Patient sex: M
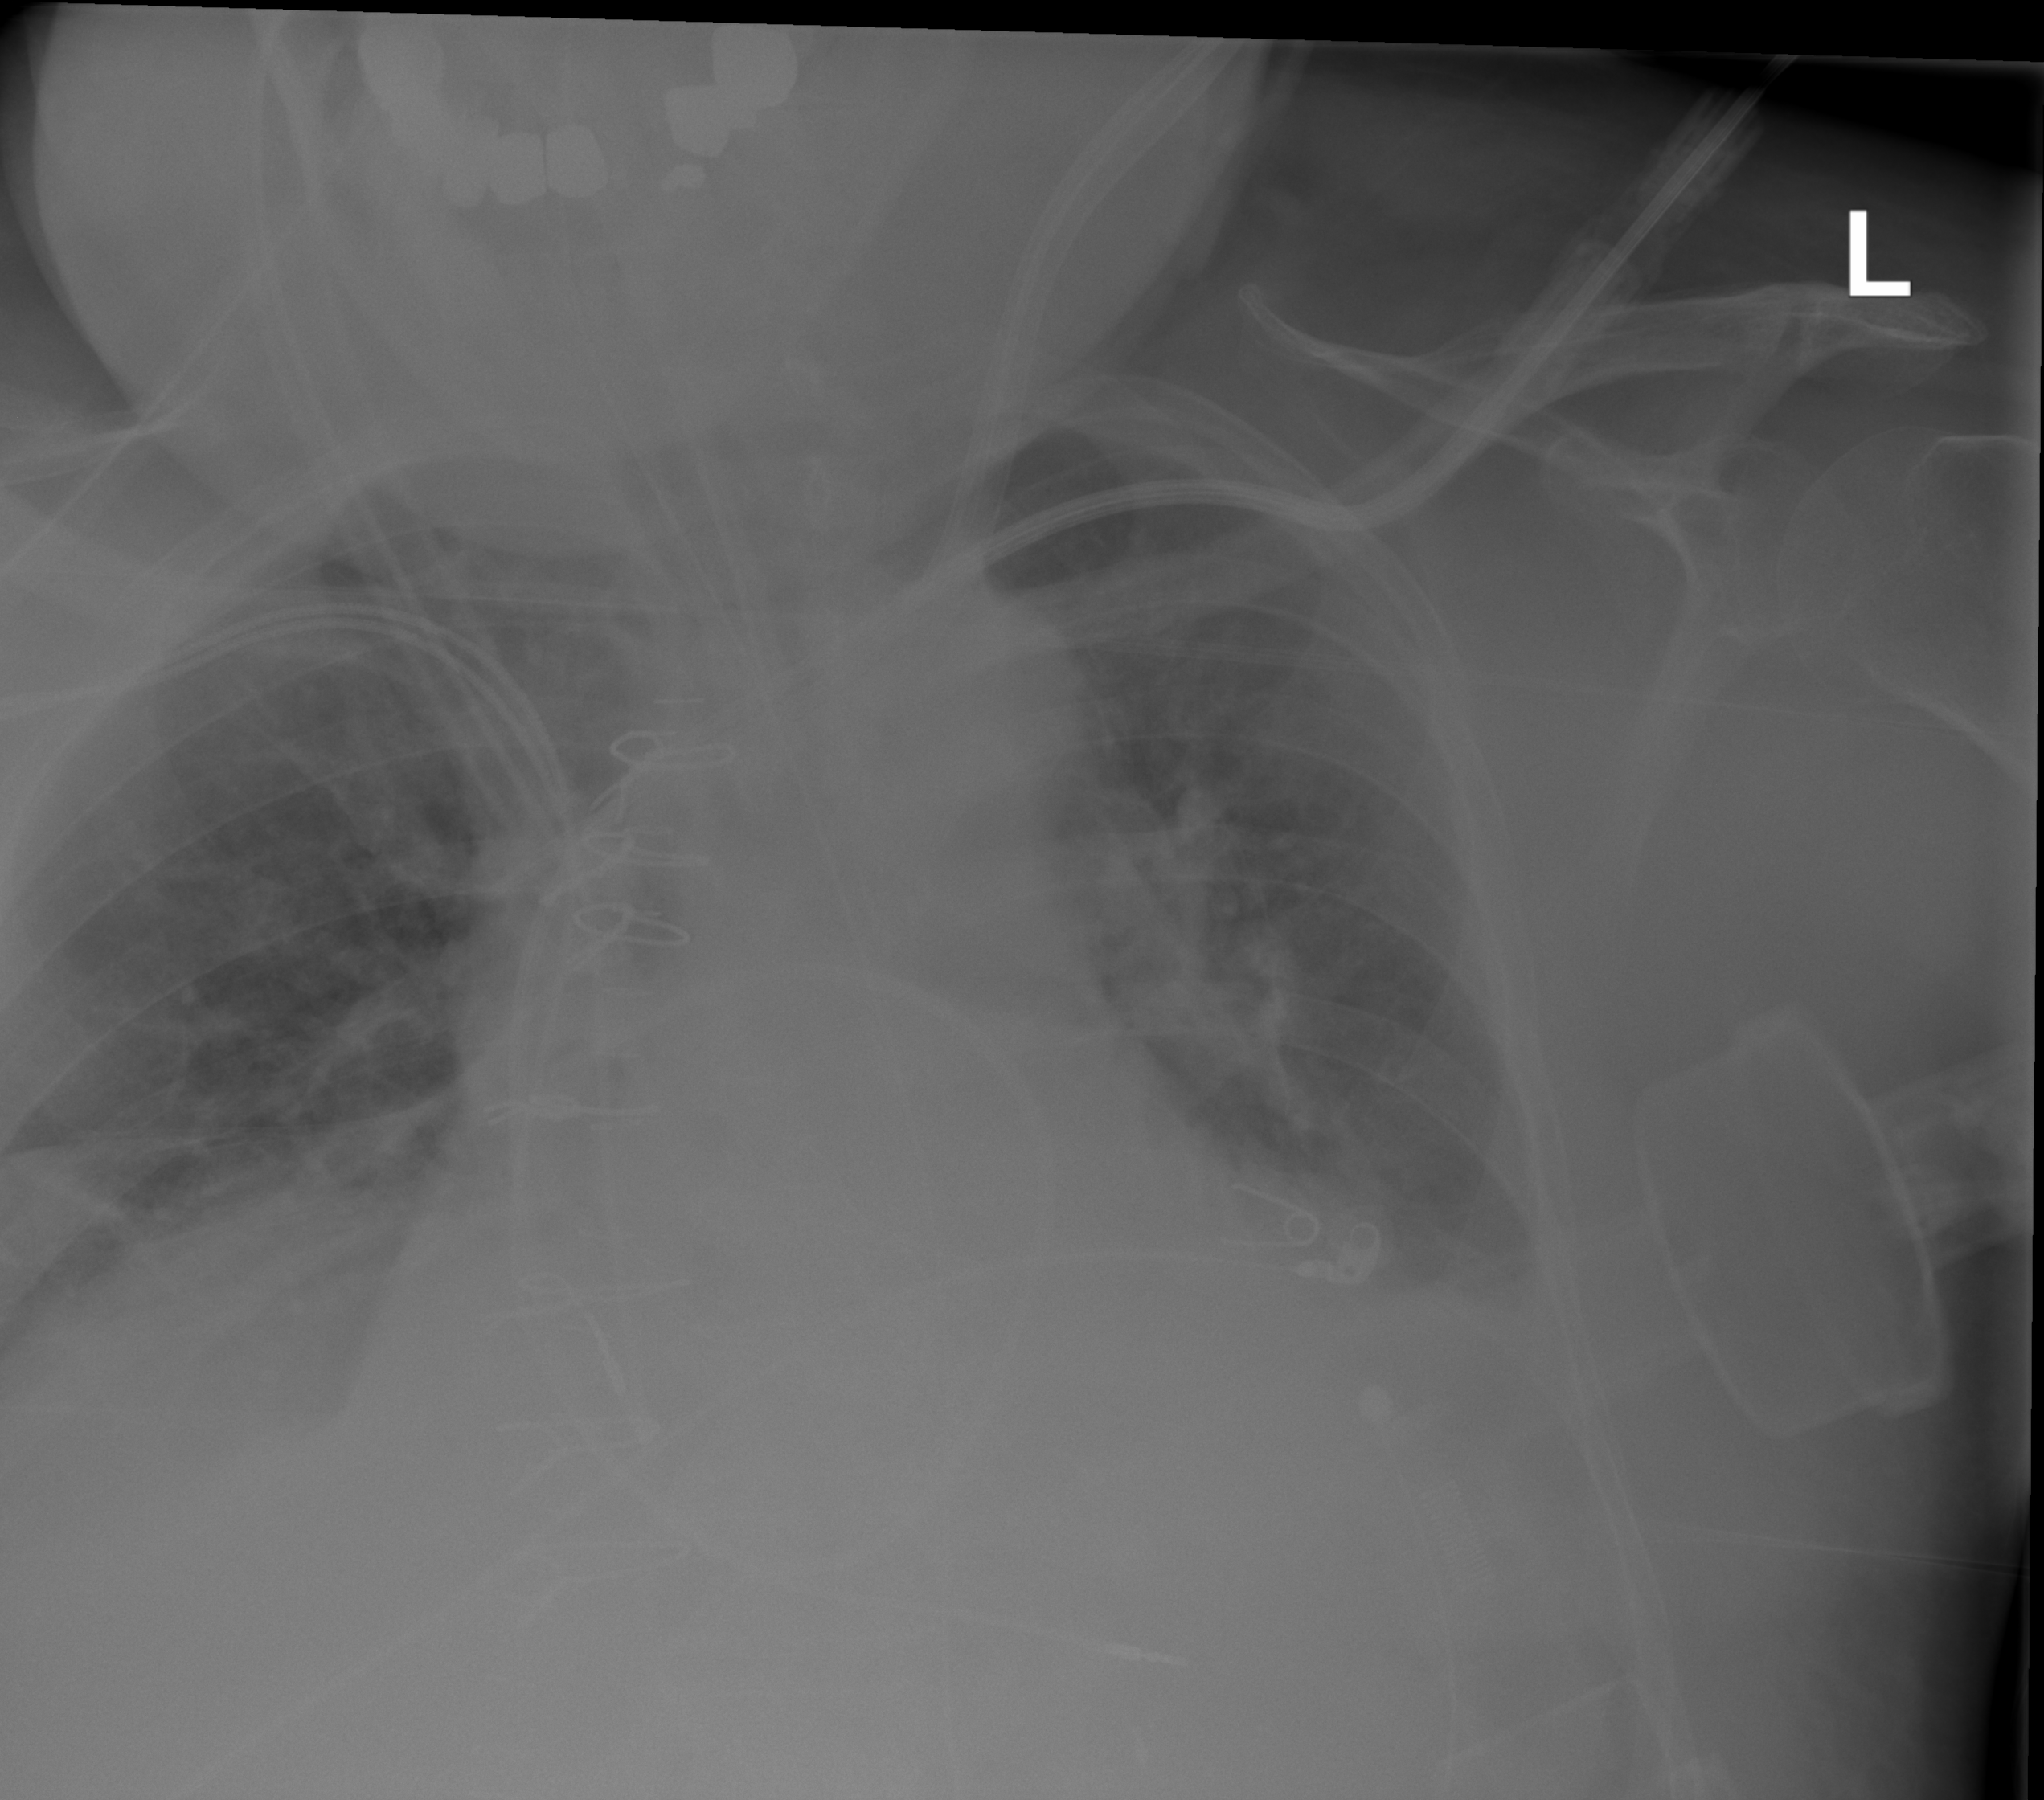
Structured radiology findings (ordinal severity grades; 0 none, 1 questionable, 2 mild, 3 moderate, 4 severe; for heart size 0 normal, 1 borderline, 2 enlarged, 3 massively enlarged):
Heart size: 2
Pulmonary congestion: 0
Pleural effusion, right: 2
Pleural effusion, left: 2
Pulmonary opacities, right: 2
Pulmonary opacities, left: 0
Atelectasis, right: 2
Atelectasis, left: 2